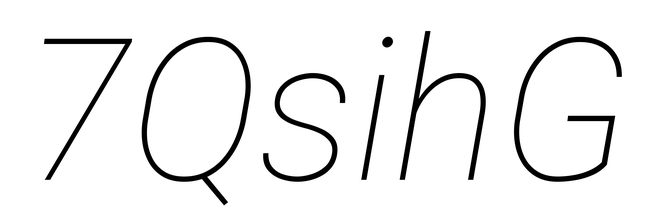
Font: Roboto-Italic_Thin_Italic